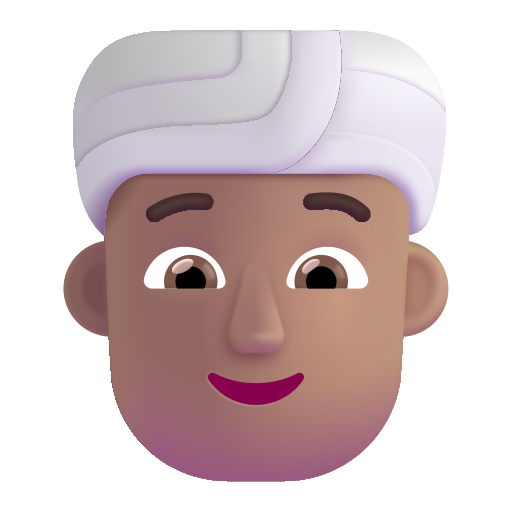
person wearing turban color